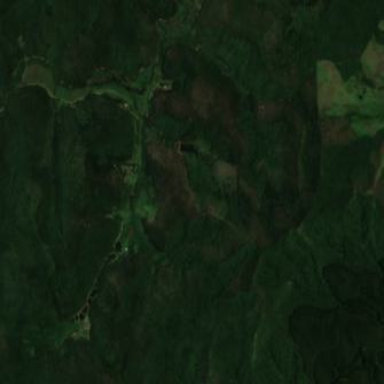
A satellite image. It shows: Forest area.